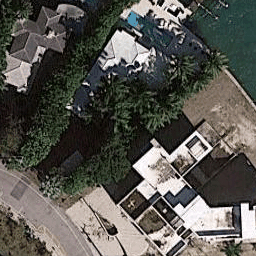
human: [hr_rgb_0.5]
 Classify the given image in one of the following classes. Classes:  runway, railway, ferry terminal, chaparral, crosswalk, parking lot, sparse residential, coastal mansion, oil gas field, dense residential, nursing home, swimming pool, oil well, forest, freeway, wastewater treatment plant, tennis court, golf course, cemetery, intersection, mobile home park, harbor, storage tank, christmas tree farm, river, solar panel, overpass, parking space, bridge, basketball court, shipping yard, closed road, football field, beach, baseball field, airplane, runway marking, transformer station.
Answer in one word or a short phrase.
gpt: coastal mansion